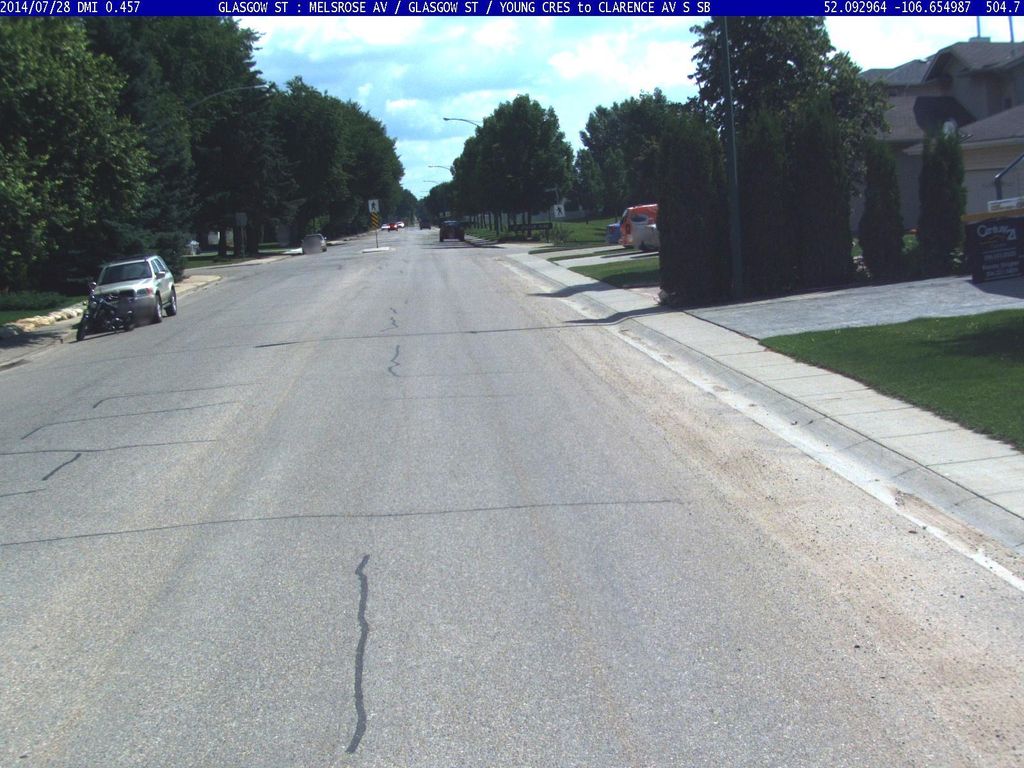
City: saskatoon